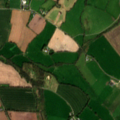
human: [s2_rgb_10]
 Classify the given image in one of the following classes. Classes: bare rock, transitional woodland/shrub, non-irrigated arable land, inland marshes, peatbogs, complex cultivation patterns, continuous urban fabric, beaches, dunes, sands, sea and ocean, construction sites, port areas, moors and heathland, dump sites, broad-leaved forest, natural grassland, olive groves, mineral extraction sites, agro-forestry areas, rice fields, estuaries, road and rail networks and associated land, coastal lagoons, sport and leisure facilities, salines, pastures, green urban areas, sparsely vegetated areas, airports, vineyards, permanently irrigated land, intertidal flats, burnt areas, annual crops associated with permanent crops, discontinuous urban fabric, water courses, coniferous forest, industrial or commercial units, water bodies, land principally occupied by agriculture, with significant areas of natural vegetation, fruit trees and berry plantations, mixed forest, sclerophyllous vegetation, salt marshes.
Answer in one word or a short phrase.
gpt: non-irrigated arable land, pastures